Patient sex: M
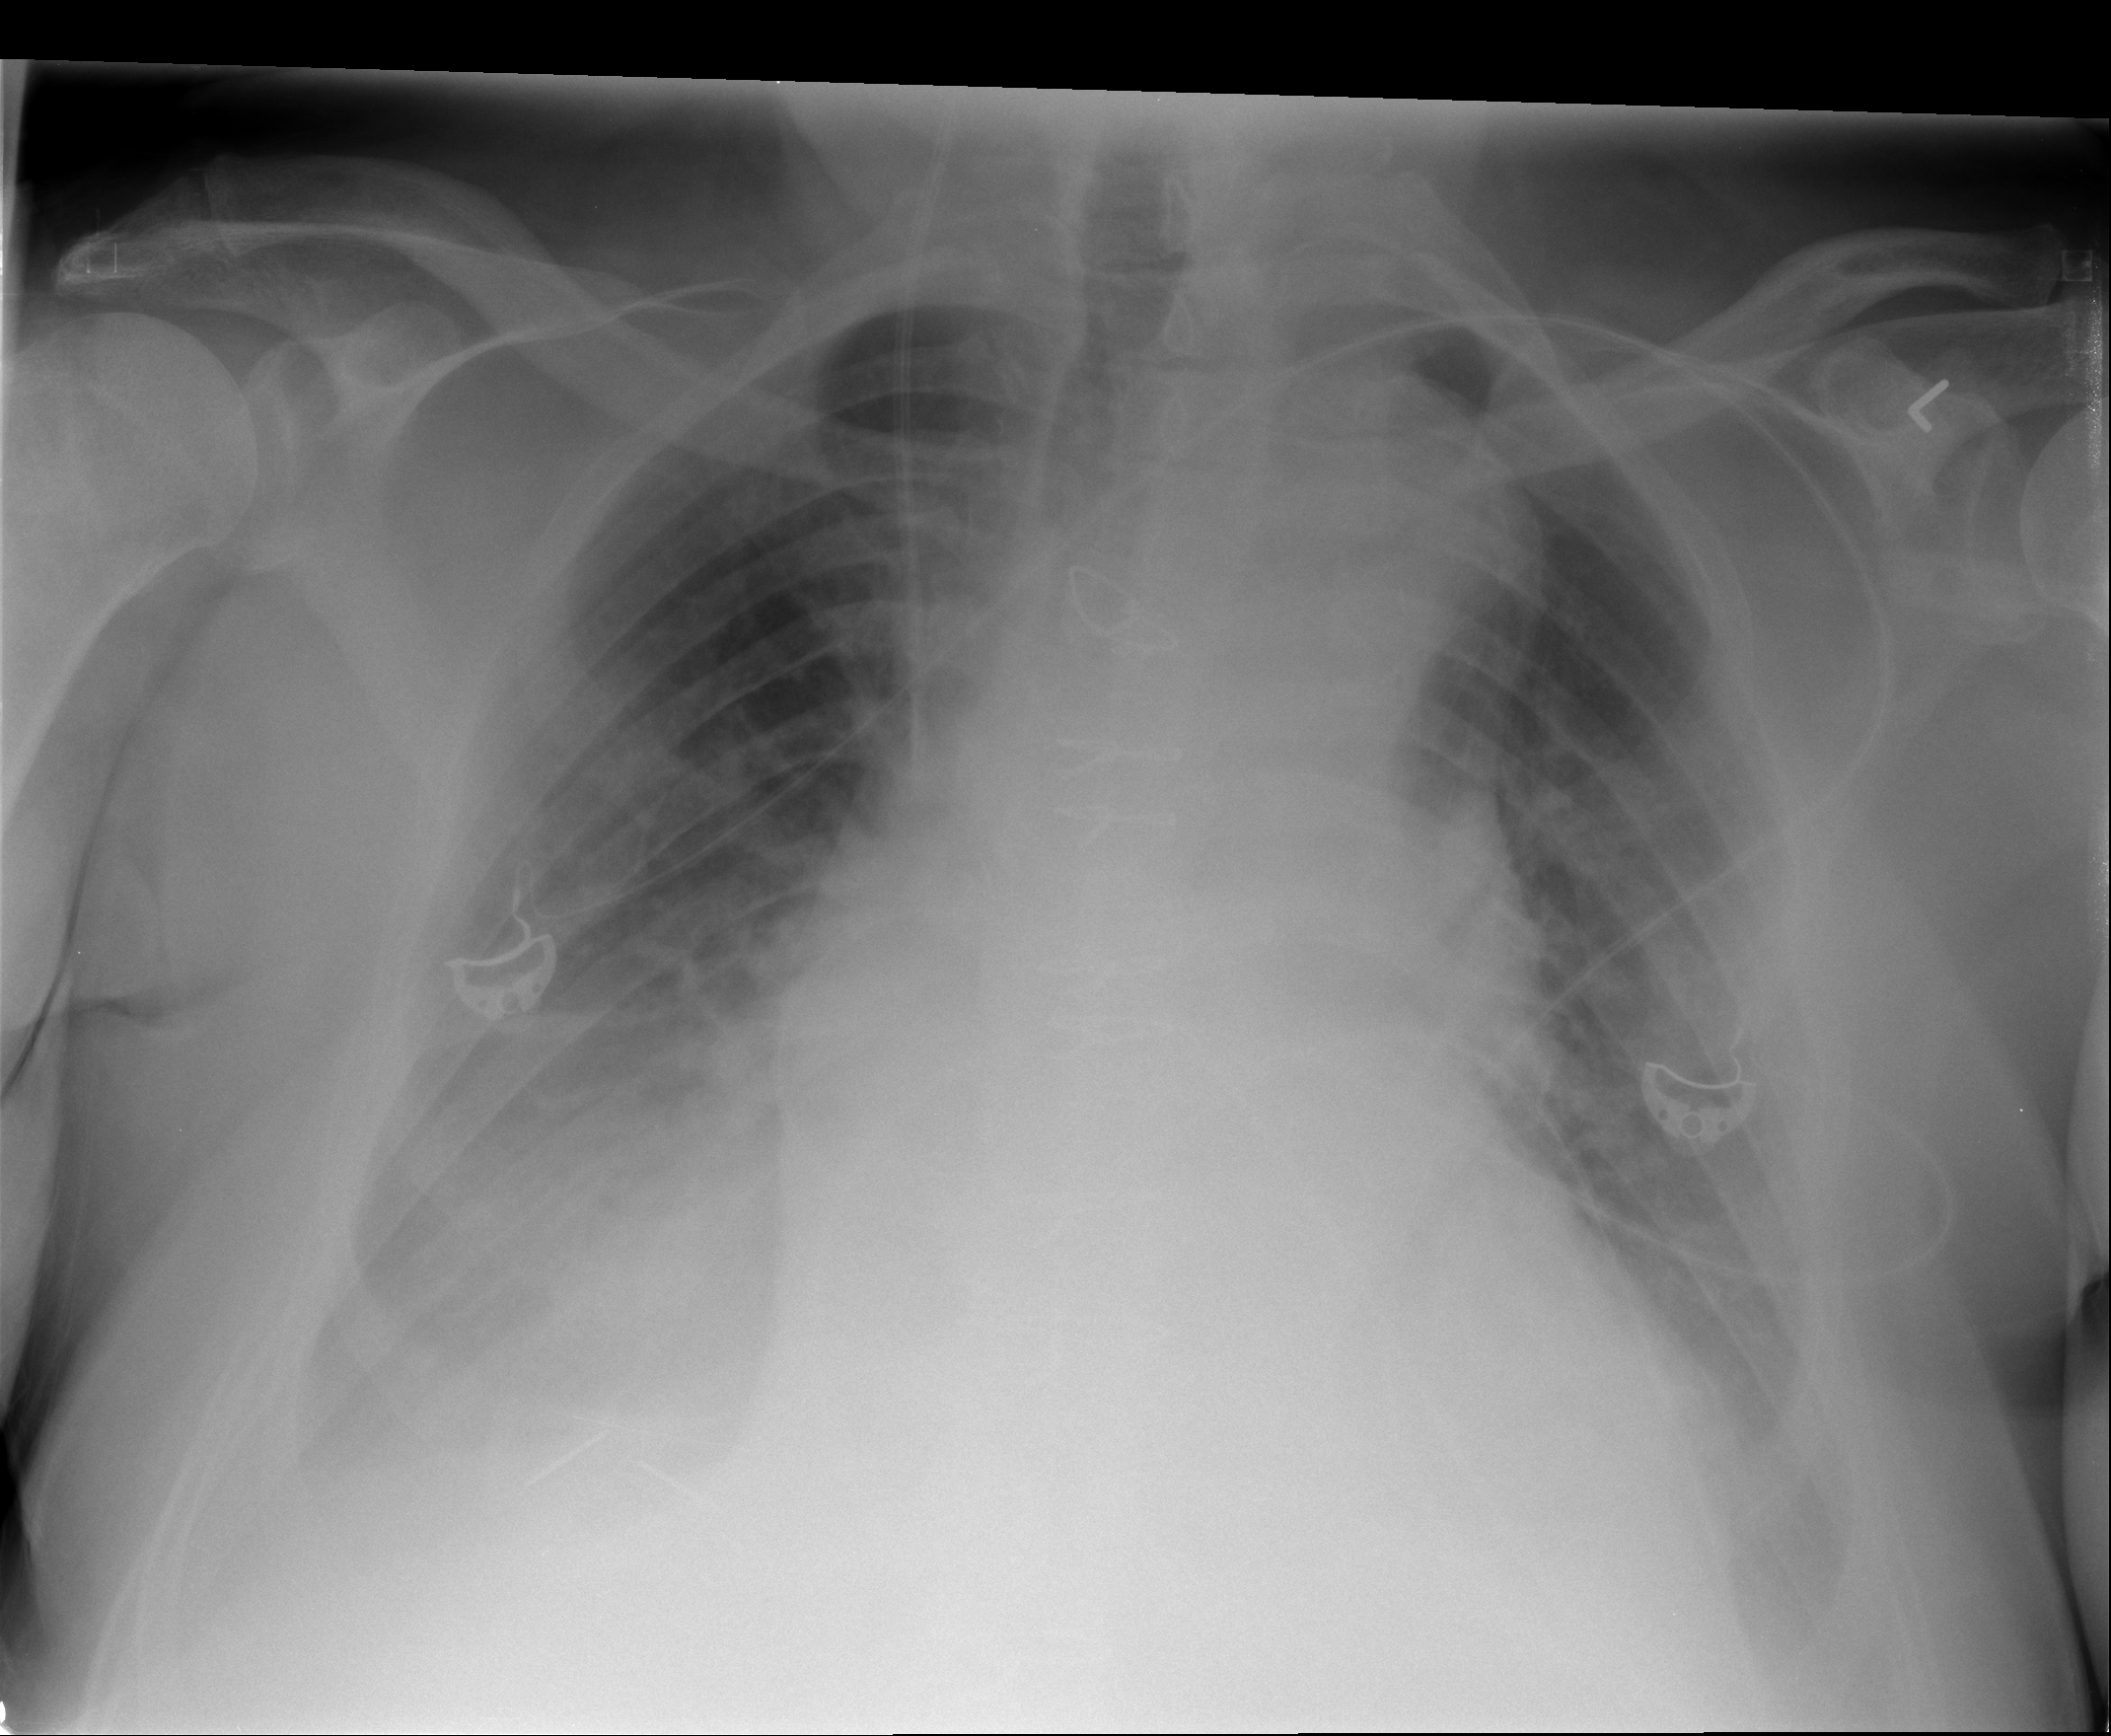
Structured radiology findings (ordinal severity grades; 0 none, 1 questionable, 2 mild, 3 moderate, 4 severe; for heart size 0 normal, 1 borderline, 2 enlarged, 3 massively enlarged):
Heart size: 2
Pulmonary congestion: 1
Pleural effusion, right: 3
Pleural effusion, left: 2
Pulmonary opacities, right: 0
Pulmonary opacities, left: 0
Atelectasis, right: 2
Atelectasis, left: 2